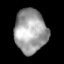
Tissue: prostate
Cell type: Others
Senescence score: 0.3617
Nuclear area (px): 1378
Mean DAPI intensity: 160.115